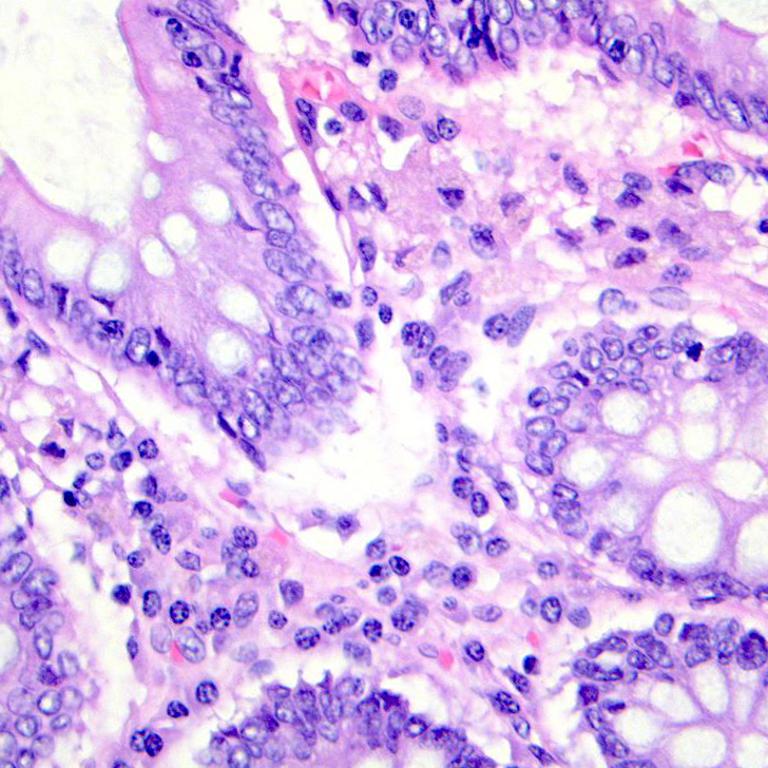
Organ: colon
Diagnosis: benign